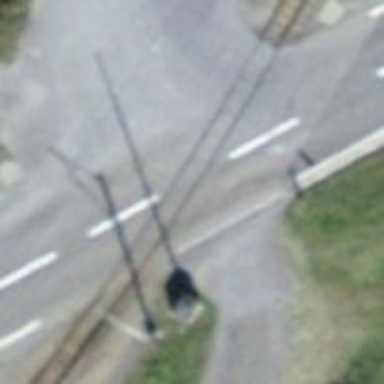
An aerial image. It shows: Level crossing with double half barrier.